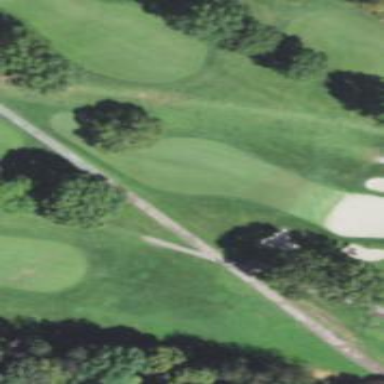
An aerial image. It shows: Golf fairway surrounded by grass.